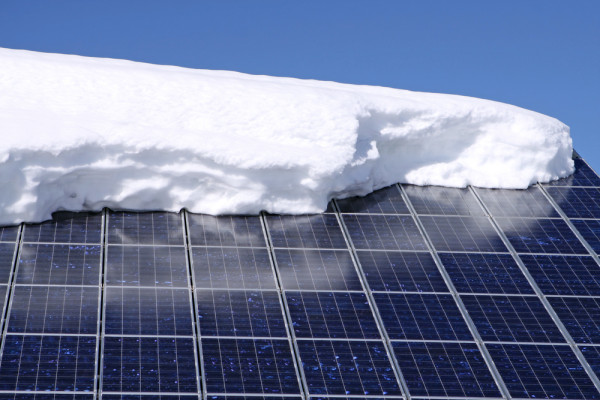
Label: Snow-Covered